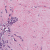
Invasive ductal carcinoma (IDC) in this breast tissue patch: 1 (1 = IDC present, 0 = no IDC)